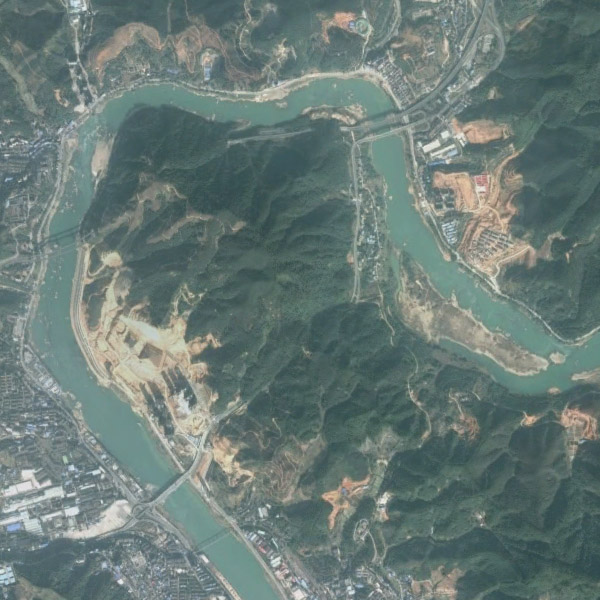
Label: River